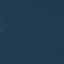
Land use / land cover class: SeaLake